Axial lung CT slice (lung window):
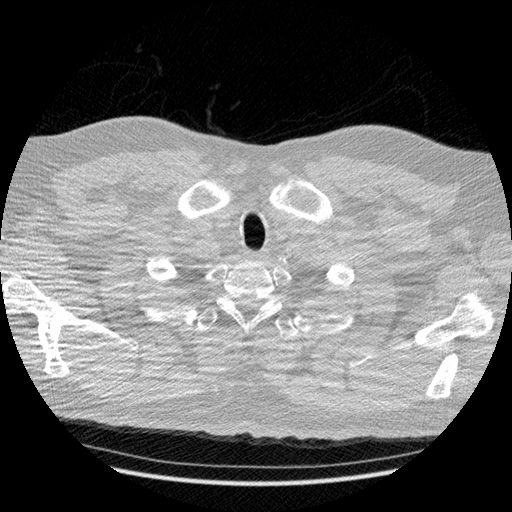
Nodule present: no